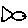
Label: fish